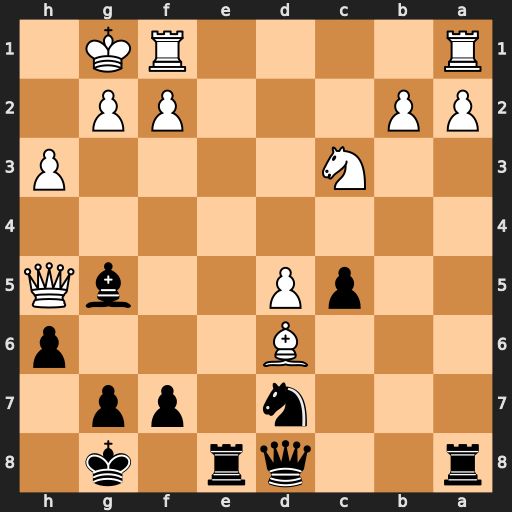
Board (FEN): r2qr1k1/3n1pp1/3B3p/2pP2bQ/8/2N4P/PP3PP1/R4RK1
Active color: b
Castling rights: -
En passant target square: -
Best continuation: Nf6 Qf3 Qxd6